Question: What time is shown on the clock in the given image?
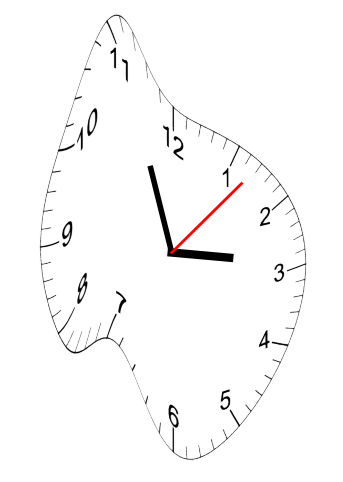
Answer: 02:56:07